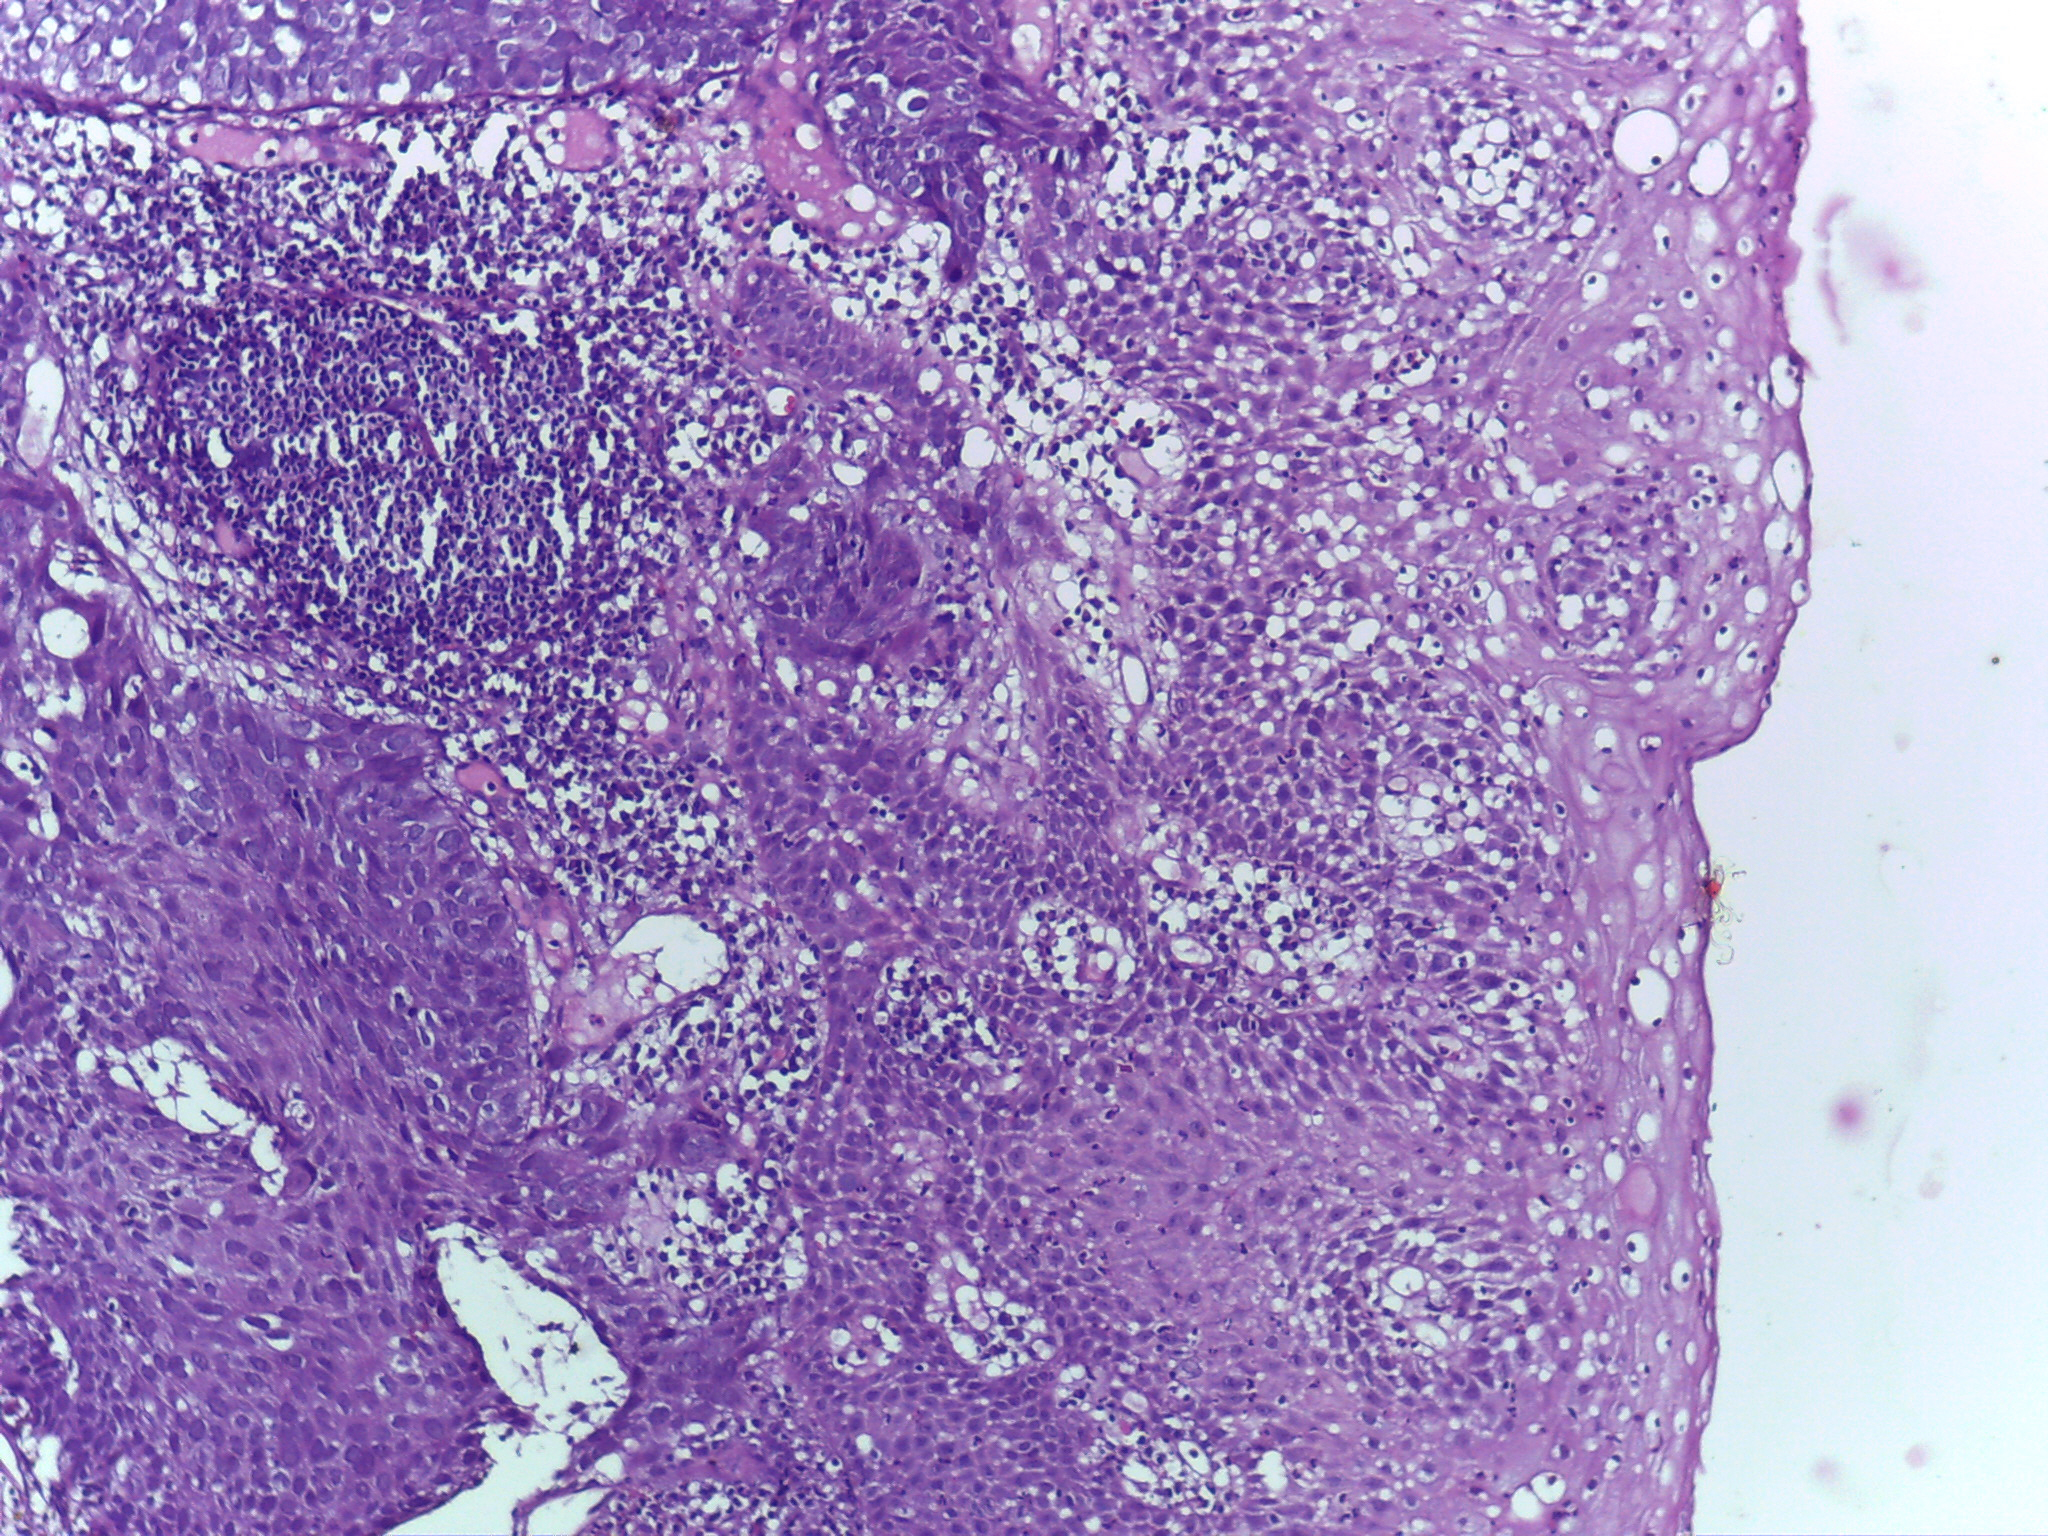
Diagnosis: OSCC